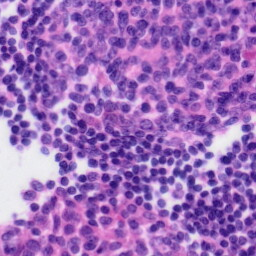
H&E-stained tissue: Tonsil